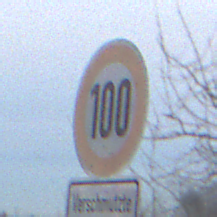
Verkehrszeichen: Geschwindigkeit100
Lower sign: HinweiseAufGefahrenDurchVerbaleAngabe4
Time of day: MorningAfternoon
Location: Outdoor (Suburban)
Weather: Overcast
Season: NotSpecified
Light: Natural